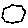
Label: hexagon